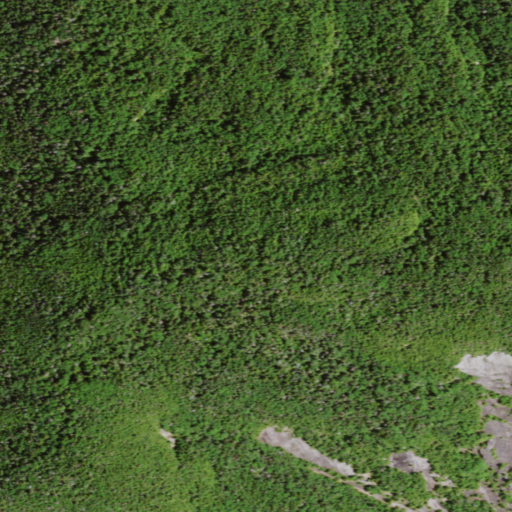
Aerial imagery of mountain in New York named Calamity Mountain containing evergreen forest, barren land, and grassland